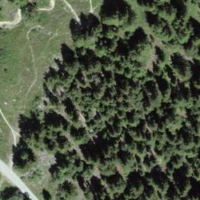
EUNIS habitat code: 43
Species observed at this site:
Sciurus vulgaris